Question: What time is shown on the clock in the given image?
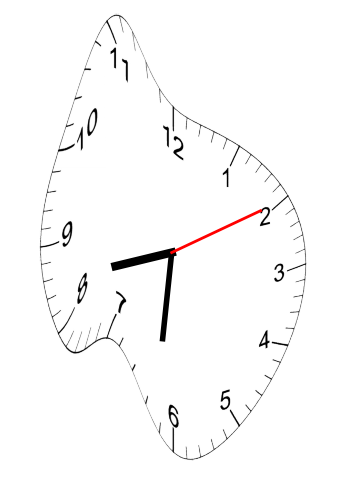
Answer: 08:31:10